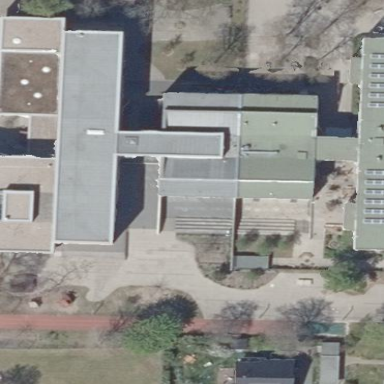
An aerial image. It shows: Flat-roofed school building.